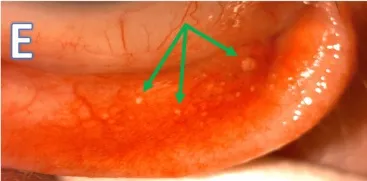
Skin and ocular findings in a patient with rosacea before treatment. E: Conjunctival concretions (green arrows) on the palpebral conjunctiva, are indicative of chronic inflammation.
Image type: medical_photograph (skin_photograph)